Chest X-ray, AP view. Patient: 25 years old, sex F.
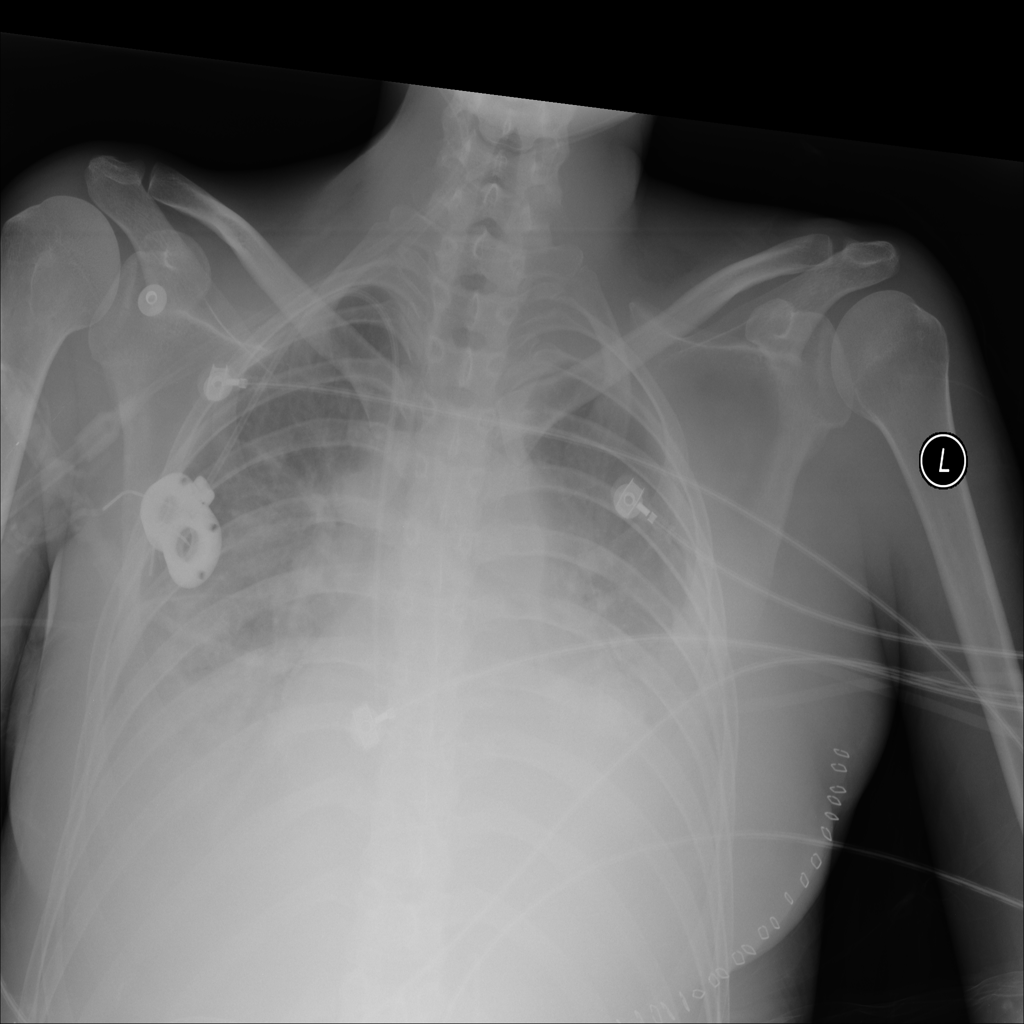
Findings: Effusion, Infiltration